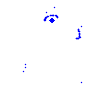
Particle: kaon